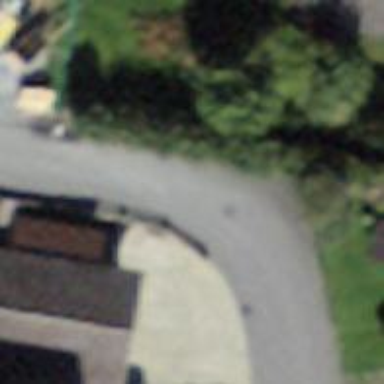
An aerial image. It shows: Residential road.